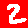
Digit: 2